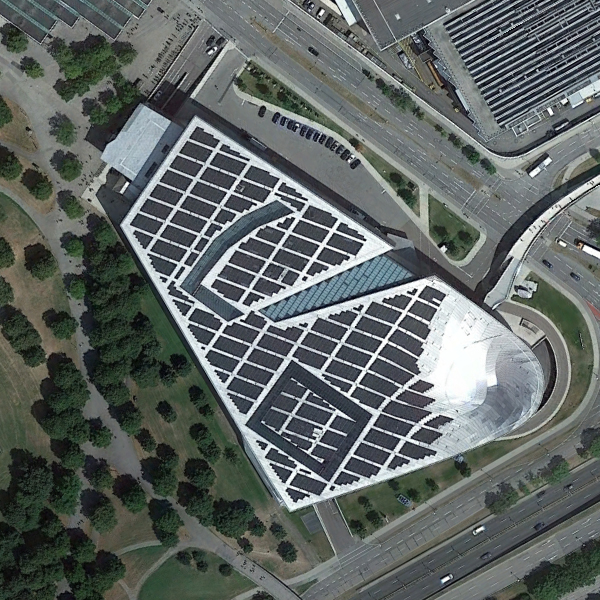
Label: Center